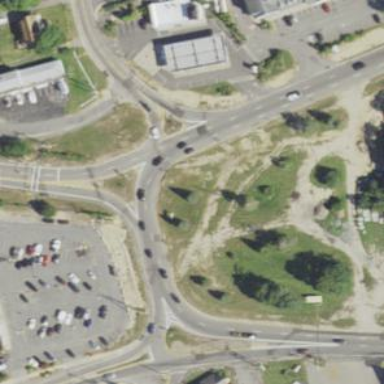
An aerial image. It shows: Circular junction with asphalt trunk road.